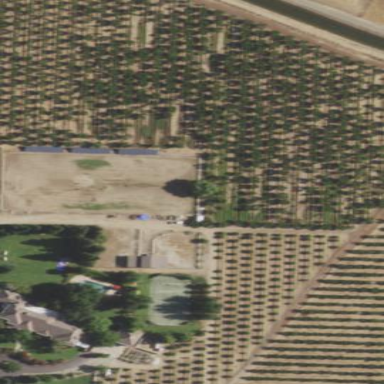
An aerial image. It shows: Orchard planted with peach trees.